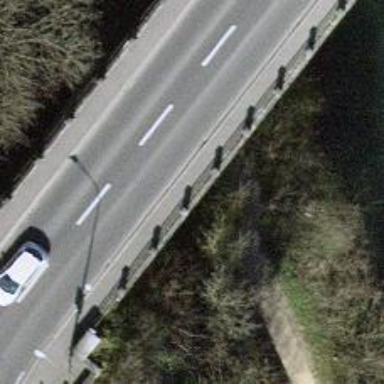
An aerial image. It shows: Sidewalk bridge over footway road.